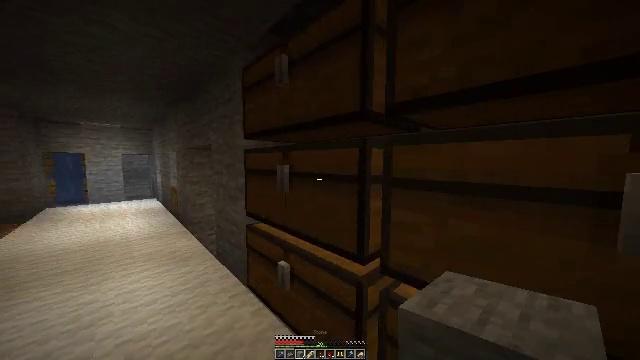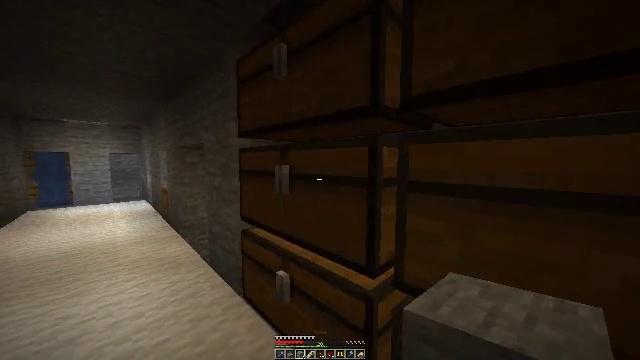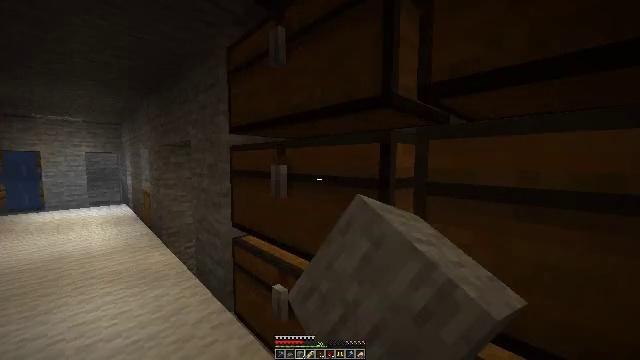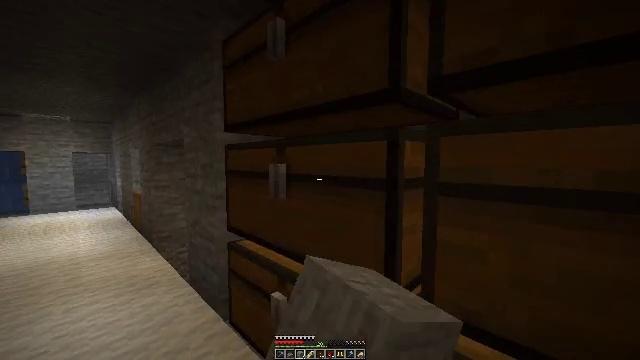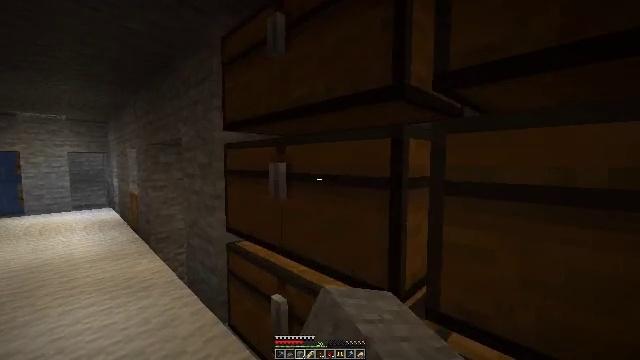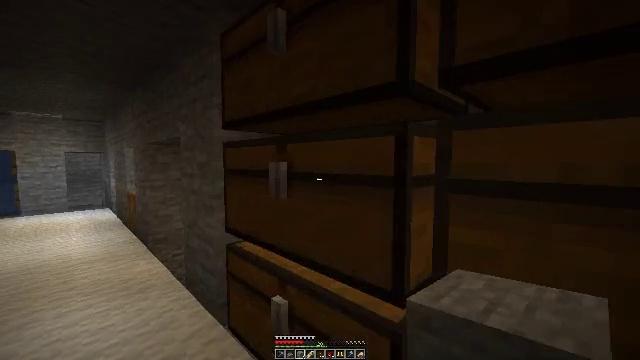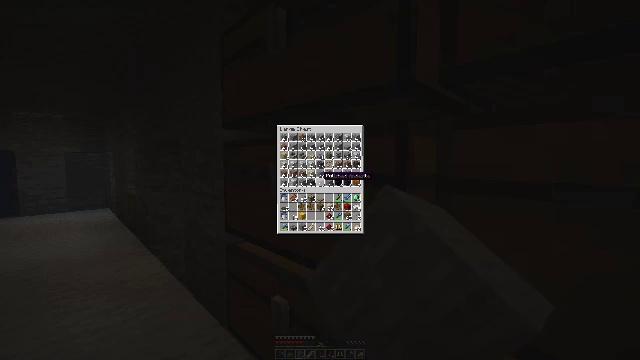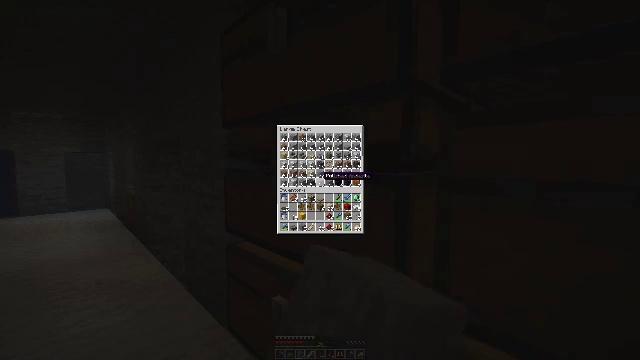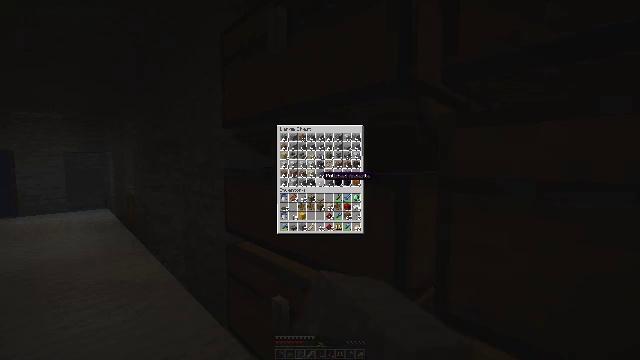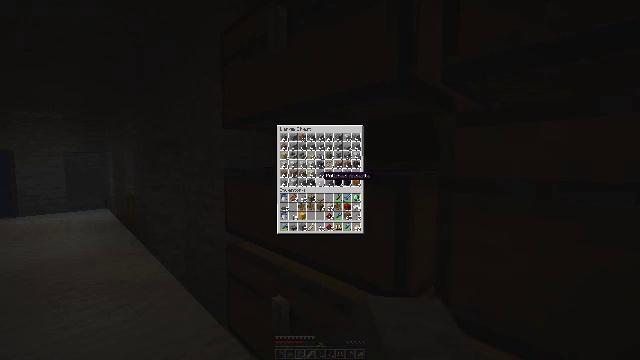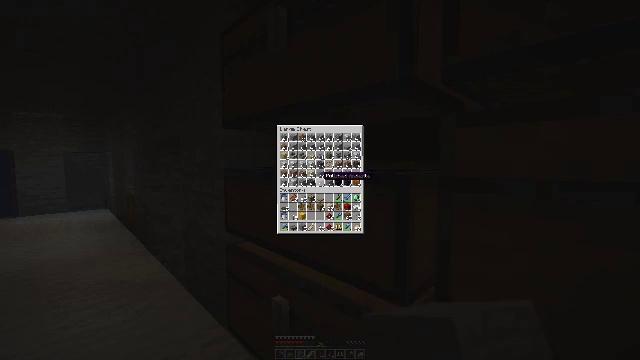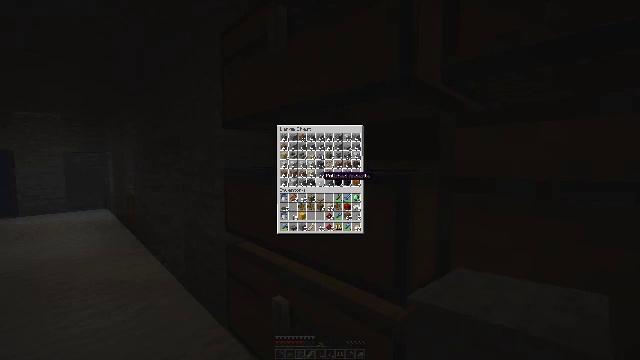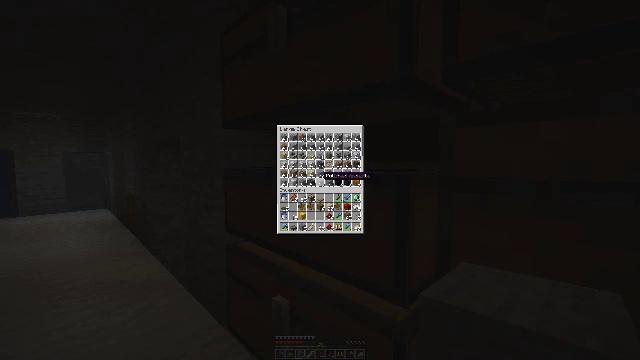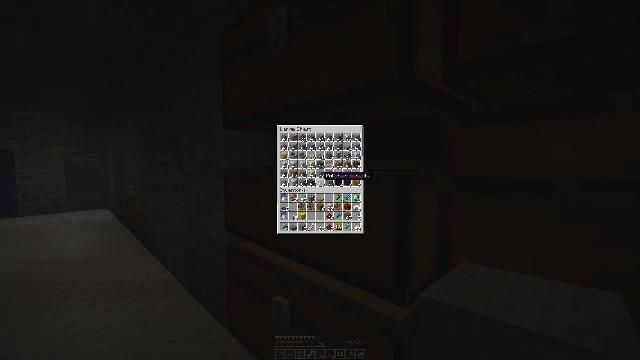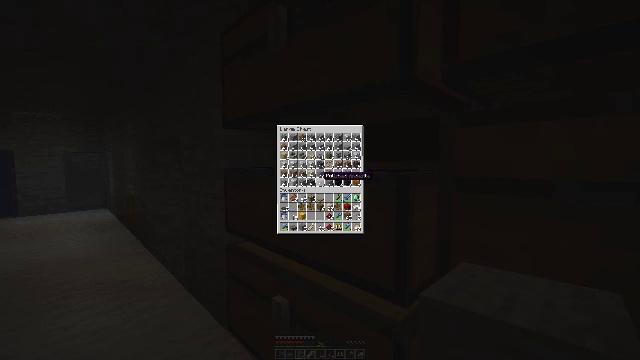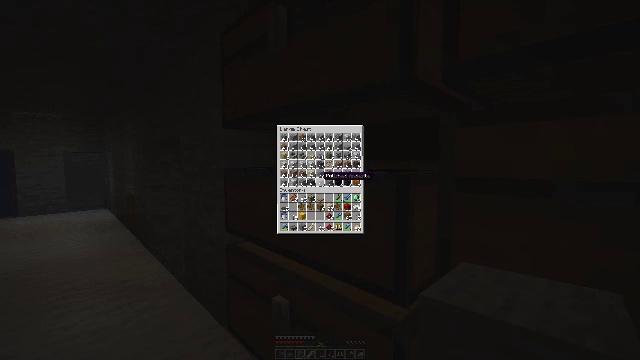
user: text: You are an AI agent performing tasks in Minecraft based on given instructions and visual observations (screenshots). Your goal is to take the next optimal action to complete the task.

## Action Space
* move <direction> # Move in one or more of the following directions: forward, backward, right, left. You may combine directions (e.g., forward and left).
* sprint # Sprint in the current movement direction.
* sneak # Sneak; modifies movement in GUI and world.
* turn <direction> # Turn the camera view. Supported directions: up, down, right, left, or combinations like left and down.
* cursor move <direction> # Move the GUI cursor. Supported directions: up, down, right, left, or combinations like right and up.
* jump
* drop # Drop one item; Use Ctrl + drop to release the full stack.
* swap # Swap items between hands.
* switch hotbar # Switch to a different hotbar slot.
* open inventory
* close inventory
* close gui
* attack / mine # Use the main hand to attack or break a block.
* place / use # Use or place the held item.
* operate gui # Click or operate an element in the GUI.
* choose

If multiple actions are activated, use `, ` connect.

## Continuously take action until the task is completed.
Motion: motion action
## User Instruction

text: Break the brown mushroom from its spot.
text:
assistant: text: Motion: use / place
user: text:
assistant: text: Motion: use / place
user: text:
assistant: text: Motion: use / place
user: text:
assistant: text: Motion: use / place
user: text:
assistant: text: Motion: use / place
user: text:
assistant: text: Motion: no_op
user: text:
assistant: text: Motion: no_op
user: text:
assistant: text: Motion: no_op
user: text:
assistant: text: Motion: no_op
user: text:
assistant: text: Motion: no_op
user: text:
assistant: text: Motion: no_op
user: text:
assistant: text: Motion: no_op
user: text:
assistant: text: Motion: no_op
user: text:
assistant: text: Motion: no_op
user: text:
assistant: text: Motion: no_op
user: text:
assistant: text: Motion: no_op
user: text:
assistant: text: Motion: no_op
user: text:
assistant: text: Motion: turn right
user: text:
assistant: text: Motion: turn right and up
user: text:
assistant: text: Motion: turn right and up
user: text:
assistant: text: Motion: turn up
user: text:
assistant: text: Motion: turn up
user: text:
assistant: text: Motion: turn left and up
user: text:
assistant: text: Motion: no_op
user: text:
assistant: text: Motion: turn left
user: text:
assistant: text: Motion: turn left
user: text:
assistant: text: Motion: turn left
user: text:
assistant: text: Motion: turn left and down
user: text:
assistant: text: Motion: no_op
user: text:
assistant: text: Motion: no_op